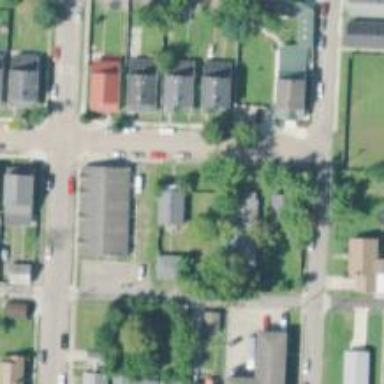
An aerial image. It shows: Neighbourhood designated as historic district.